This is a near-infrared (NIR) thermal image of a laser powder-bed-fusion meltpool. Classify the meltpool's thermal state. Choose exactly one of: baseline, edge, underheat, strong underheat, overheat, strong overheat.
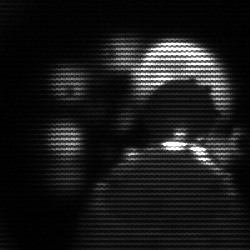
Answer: edge